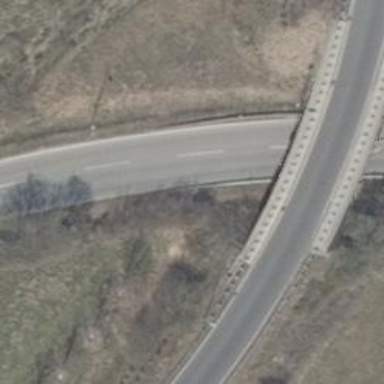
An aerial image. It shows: Unclassified road with asphalt surface and embankment.